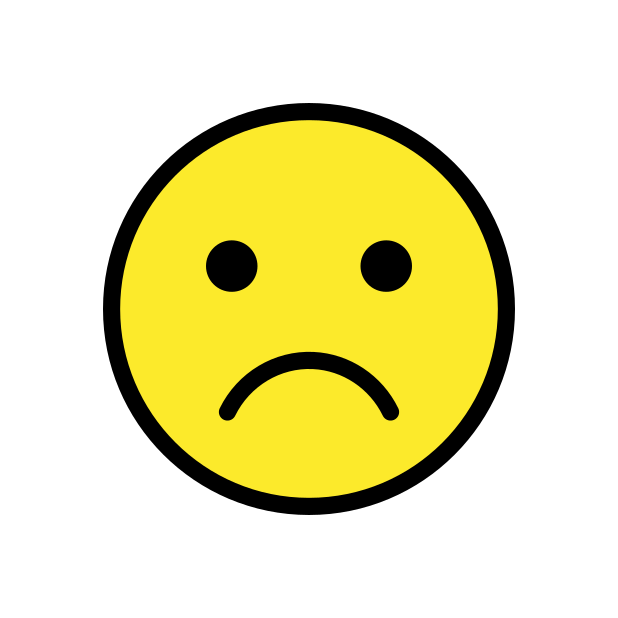
frowning face